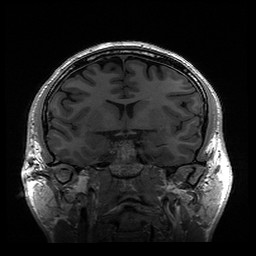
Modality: T1w
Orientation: sagittal